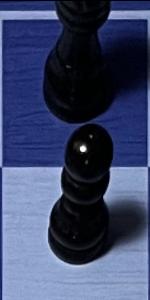
Label: Pawn_Black